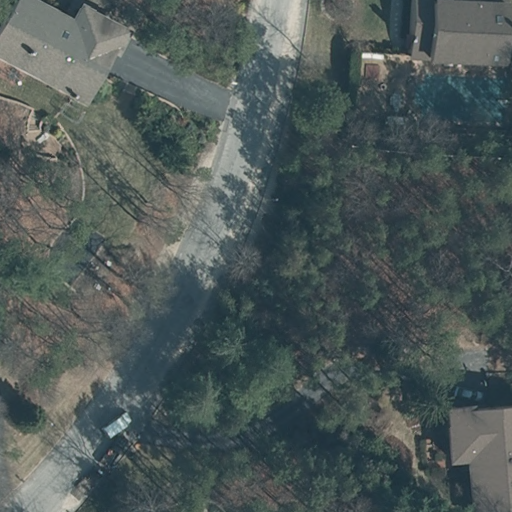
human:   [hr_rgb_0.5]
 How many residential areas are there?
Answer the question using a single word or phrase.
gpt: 1

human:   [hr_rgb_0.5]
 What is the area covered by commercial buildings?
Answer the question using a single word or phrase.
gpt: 0m2

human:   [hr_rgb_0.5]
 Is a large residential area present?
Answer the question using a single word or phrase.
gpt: yes

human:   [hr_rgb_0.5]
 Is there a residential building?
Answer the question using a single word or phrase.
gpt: yes

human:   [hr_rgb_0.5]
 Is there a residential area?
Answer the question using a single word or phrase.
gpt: yes

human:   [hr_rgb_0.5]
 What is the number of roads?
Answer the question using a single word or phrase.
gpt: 1

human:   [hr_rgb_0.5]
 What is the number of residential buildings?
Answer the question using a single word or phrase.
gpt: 3

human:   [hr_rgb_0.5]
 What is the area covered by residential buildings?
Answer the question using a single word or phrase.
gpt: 161m2

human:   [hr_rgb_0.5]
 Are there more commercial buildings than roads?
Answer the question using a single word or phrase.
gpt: no

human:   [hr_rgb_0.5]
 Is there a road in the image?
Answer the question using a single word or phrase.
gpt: yes

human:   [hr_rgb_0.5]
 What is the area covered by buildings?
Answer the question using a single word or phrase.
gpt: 161m2

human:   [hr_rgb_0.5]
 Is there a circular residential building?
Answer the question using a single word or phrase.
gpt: no

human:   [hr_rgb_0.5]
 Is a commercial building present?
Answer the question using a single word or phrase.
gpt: no

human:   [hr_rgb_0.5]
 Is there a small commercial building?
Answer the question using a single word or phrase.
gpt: no

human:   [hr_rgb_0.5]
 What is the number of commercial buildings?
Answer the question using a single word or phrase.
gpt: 0

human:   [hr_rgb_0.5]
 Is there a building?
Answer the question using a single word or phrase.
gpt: yes

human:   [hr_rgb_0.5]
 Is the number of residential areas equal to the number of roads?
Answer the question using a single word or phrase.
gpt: yes

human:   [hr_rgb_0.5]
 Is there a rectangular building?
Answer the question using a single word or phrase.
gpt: yes

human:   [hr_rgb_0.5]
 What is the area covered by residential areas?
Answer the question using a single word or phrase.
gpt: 10639m2

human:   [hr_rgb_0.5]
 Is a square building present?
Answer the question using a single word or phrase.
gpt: no

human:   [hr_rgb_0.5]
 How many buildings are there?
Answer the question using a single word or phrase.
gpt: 3

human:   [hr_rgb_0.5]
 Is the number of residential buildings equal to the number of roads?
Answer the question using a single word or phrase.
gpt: no

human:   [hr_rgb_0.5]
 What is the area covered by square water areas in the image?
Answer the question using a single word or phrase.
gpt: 0m2

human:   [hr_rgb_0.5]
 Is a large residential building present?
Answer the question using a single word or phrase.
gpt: no

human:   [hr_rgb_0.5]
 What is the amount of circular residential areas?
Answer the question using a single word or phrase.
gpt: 0

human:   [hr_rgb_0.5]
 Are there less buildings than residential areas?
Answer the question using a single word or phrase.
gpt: no

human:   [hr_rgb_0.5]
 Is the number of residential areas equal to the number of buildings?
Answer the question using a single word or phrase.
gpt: no

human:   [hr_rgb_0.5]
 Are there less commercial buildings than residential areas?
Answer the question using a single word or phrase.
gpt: yes

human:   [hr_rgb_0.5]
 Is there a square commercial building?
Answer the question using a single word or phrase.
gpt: no

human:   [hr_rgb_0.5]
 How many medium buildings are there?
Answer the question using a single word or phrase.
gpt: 0

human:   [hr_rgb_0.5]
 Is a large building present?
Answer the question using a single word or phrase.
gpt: no

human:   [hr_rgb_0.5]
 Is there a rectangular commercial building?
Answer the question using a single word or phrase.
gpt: no

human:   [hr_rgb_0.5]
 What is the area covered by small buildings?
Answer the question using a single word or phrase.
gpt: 161m2

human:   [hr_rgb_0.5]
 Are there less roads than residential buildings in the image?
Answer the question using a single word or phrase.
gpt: yes

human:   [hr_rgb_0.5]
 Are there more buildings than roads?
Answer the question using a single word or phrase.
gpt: yes

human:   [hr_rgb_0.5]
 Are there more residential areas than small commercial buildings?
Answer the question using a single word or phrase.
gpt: yes

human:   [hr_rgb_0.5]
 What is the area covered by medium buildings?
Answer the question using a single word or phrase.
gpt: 0m2

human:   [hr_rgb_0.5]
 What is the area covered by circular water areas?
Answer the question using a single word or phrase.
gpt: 0m2

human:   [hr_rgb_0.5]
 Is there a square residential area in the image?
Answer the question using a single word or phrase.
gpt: no

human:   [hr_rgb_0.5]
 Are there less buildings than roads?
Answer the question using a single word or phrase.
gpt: no

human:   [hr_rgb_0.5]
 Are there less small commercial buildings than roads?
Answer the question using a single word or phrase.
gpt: yes

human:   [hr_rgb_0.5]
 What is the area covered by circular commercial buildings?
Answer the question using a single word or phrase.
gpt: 0m2

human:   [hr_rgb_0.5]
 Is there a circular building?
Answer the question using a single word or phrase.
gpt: no

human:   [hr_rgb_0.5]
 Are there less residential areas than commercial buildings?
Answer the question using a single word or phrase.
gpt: no

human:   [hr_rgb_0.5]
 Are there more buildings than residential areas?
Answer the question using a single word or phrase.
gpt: yes

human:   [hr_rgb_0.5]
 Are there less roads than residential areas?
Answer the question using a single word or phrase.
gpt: no

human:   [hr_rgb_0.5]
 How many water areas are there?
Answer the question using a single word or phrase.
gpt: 0

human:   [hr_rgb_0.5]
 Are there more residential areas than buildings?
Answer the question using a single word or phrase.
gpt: no

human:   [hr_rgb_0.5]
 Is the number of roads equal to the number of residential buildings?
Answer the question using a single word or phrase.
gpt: no

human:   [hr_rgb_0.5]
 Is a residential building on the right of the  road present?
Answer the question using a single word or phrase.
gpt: yes

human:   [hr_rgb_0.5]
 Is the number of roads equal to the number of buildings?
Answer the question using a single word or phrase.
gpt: no

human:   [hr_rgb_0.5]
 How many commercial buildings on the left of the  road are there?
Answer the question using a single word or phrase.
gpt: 0

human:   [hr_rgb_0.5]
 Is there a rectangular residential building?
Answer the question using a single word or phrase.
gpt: yes

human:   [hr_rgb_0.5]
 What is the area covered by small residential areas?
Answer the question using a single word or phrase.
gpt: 0m2

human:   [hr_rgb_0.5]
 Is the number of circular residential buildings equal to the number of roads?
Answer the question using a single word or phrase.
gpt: no

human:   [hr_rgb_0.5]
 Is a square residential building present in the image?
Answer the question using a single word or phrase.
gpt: no

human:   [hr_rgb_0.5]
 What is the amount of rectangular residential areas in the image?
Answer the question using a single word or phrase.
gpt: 1

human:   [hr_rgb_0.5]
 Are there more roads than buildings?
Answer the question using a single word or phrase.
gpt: no

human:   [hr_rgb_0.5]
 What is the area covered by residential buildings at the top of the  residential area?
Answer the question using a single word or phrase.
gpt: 0m2

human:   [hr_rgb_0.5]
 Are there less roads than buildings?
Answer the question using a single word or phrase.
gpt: yes

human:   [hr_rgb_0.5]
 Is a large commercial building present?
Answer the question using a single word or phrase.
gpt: no

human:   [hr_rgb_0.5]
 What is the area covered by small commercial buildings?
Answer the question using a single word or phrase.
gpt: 0m2

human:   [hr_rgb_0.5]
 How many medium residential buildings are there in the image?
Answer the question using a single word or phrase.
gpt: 0

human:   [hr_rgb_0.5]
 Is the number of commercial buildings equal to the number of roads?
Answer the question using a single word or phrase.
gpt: no